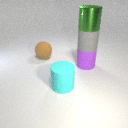
large purple rubber cylinder in front of large brown rubber sphere